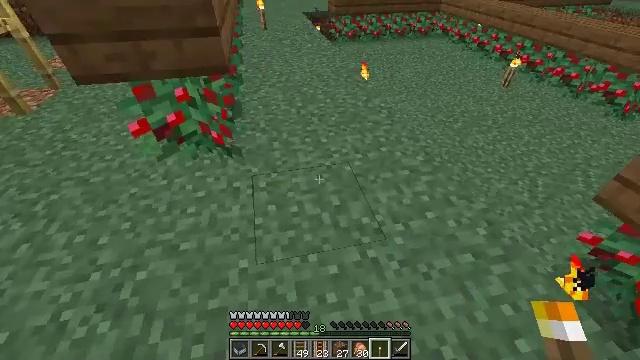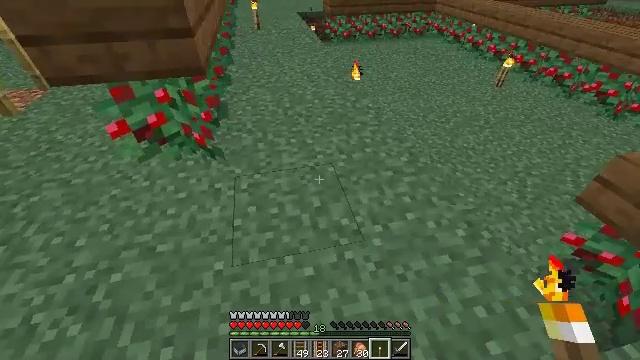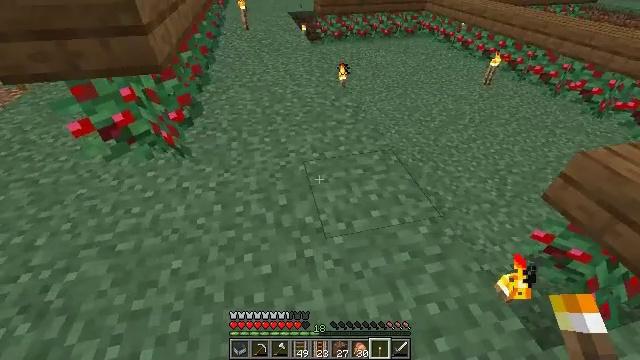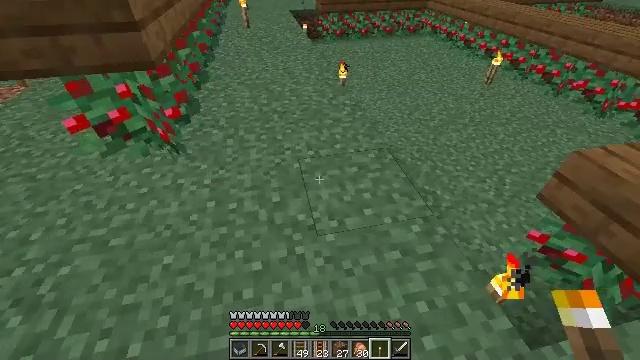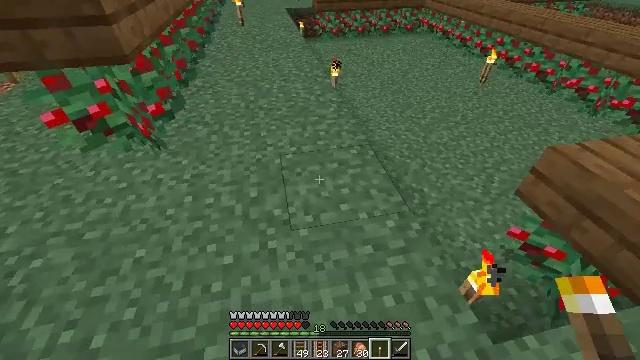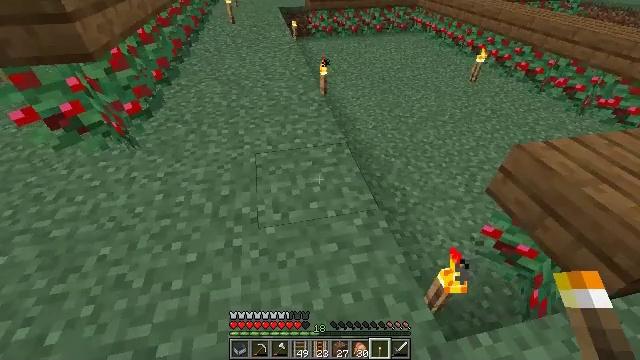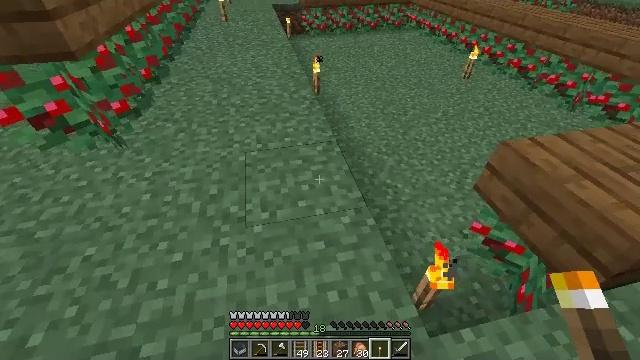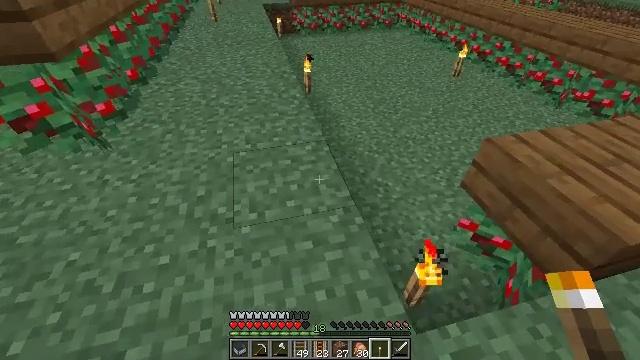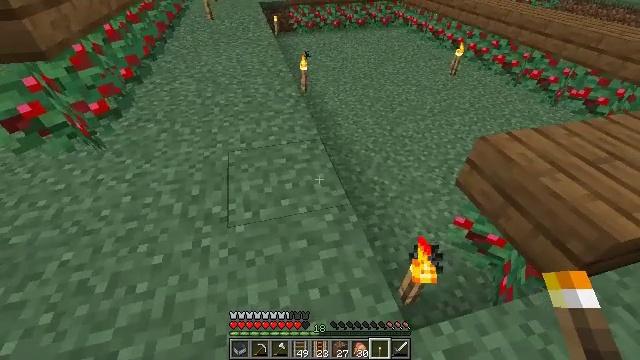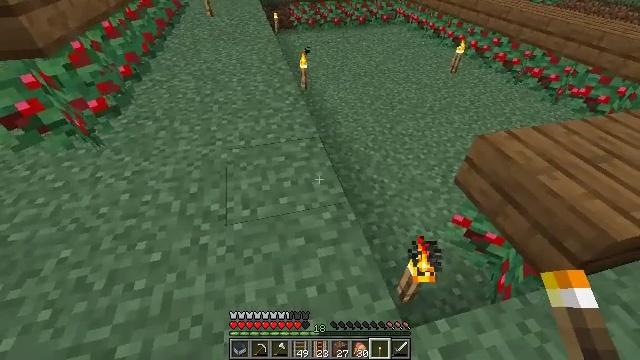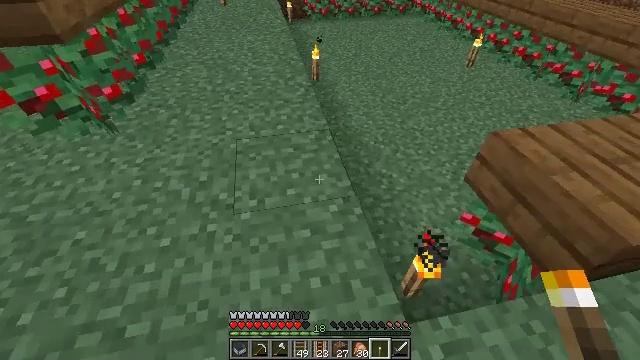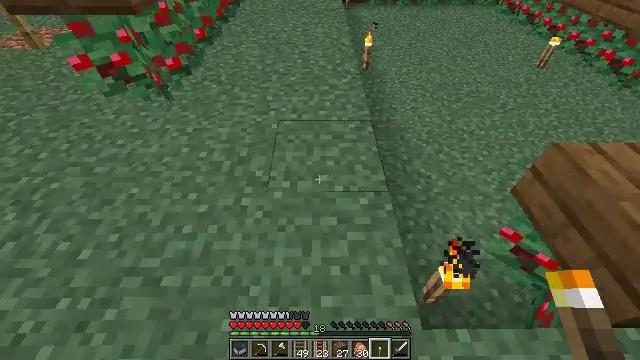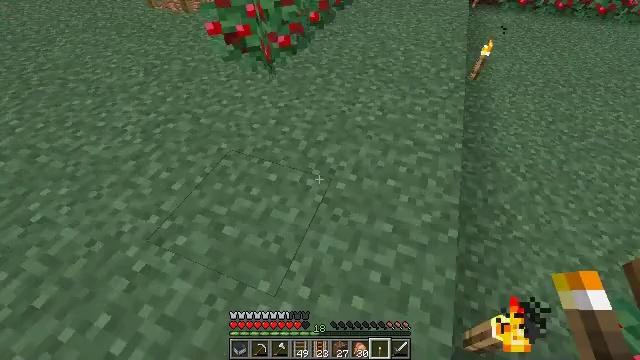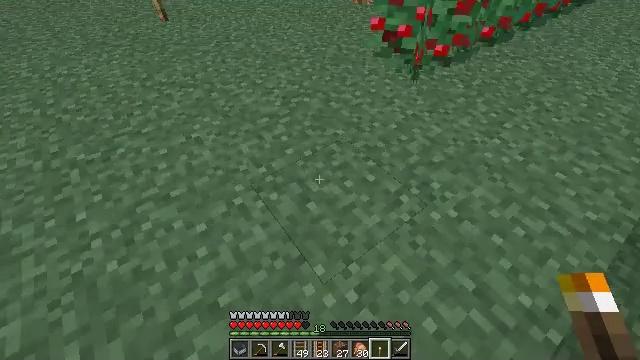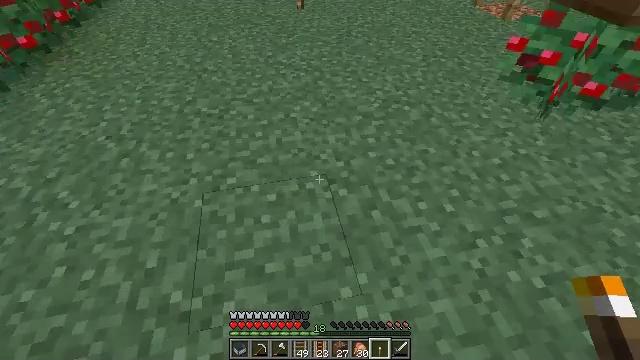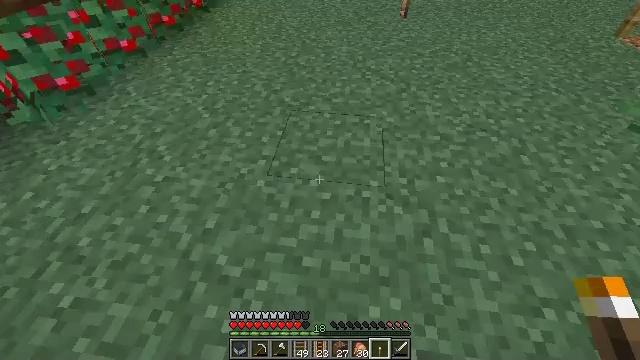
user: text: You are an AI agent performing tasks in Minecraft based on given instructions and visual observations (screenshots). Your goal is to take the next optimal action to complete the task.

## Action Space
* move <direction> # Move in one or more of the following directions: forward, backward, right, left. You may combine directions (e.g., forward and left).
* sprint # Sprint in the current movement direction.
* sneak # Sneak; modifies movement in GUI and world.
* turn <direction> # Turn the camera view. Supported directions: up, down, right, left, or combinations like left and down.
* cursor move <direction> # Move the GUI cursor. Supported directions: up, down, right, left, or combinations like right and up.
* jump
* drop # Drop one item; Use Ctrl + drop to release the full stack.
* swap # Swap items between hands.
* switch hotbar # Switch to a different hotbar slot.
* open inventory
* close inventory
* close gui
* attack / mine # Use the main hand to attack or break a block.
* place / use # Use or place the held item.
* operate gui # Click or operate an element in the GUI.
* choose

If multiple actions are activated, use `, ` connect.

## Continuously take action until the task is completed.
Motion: motion action
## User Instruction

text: Break the rail off the ground.
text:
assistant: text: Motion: move right
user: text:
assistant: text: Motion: move right
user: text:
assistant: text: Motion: move right
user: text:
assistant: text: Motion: move right
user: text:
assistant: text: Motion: no_op
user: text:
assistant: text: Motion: no_op
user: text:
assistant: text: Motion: turn right
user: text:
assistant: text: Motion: no_op
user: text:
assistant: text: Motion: no_op
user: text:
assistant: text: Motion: turn left and down
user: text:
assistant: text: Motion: turn left and down
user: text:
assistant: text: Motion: turn left and down
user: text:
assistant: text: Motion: turn left
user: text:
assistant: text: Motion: turn left
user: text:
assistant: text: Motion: turn left
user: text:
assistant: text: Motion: turn left and up
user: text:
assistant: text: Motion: turn left and up
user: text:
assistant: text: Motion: turn left and up
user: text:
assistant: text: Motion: turn left
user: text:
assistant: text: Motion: no_op
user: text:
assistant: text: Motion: no_op
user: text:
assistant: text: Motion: no_op
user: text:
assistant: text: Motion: turn right and down
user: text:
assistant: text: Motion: turn right and down
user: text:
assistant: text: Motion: turn right and down
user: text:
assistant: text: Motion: turn right
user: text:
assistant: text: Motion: turn right
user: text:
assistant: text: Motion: turn down
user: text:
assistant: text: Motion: turn down
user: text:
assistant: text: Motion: turn left and down